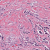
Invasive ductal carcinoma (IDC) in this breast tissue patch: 1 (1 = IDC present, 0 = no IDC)